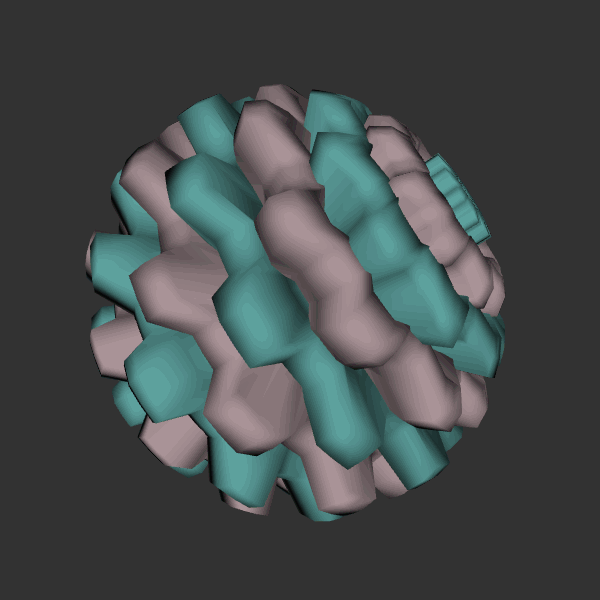
Background: dark